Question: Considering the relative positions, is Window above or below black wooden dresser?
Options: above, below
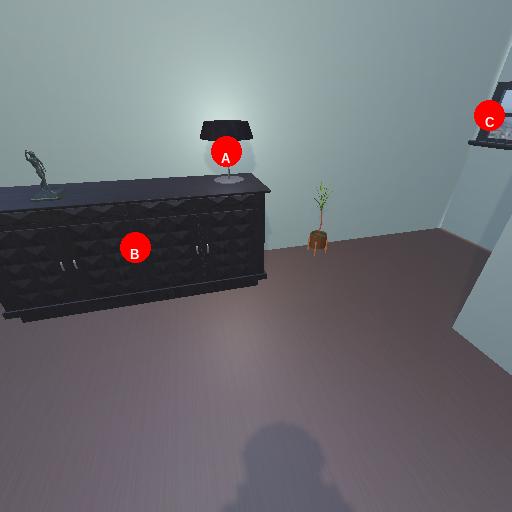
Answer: above